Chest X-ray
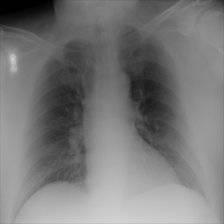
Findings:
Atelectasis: negative
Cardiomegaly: negative
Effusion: negative
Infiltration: negative
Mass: negative
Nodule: negative
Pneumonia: negative
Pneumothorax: negative
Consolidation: negative
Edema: negative
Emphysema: negative
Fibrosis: negative
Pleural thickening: negative
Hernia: negative